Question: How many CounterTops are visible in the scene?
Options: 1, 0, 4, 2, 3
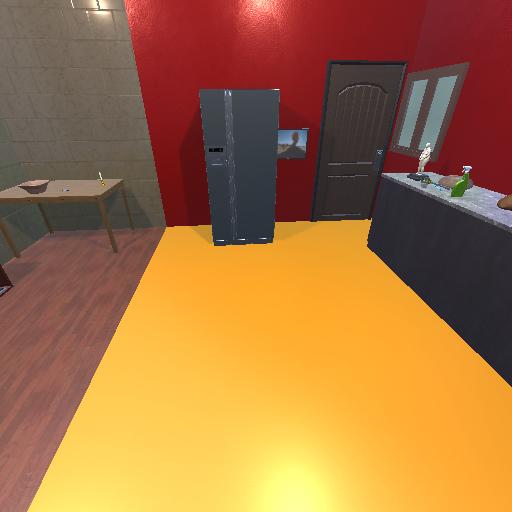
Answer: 1